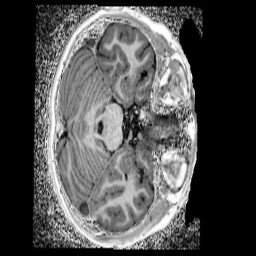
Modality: UNIT1_denoised
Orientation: axial
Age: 11
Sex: male
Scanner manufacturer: siemens
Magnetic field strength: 3 T
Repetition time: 4 s
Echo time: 0.00299 s